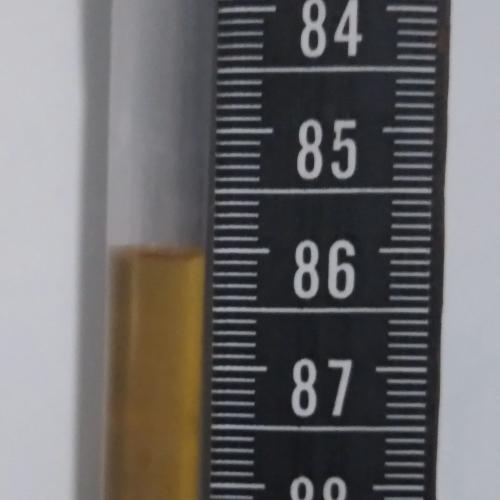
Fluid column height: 86.1 cm